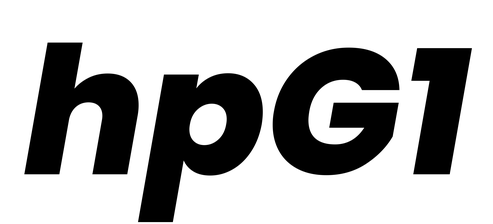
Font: Poppins-ExtraBoldItalic